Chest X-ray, AP view. Patient: 34 years old, sex F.
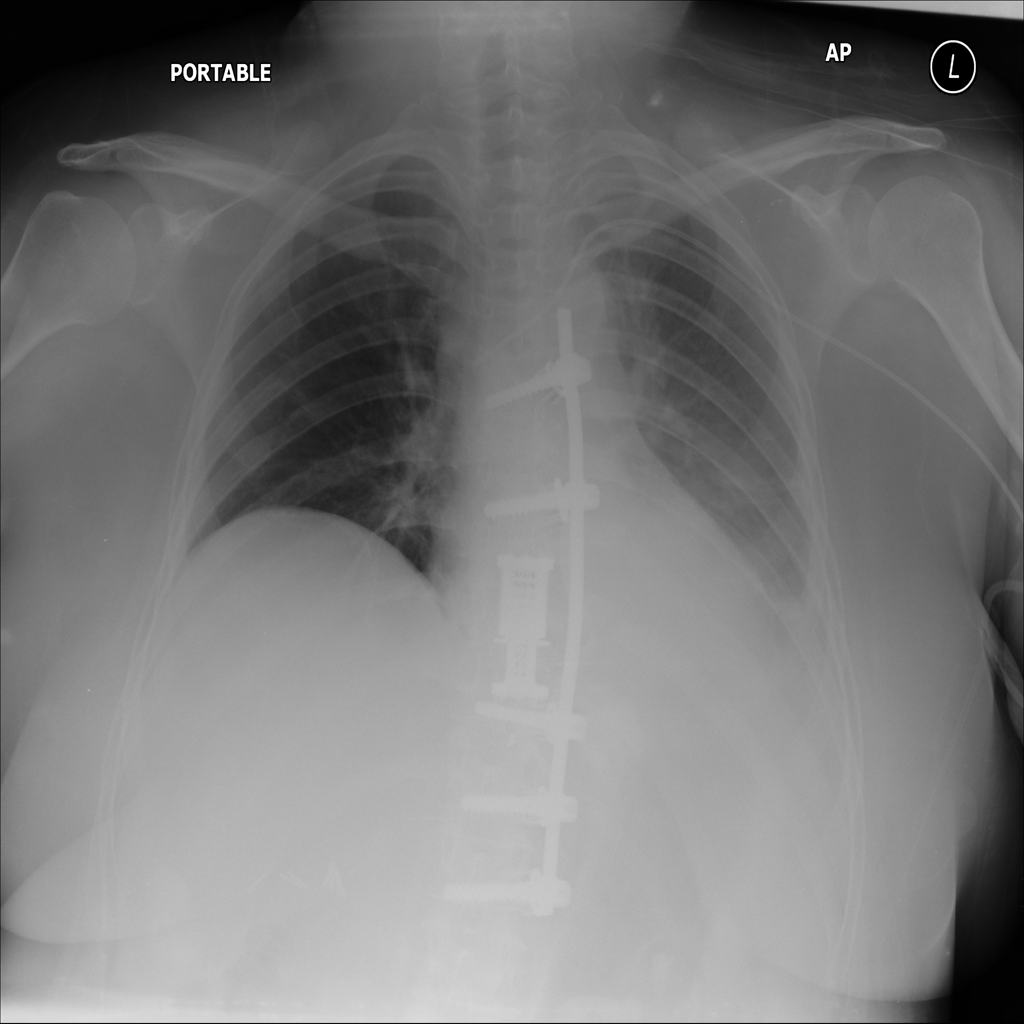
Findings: Effusion, Infiltration